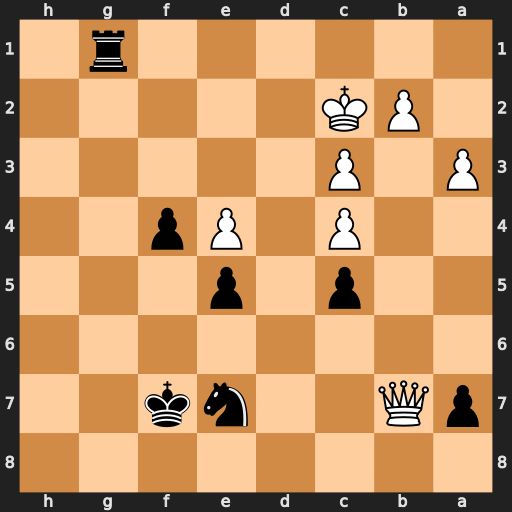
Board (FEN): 8/pQ2nk2/8/2p1p3/2P1Pp2/P1P5/1PK5/6r1
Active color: b
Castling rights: -
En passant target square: -
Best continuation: f3 Qb8 f2